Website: lowes
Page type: receipt
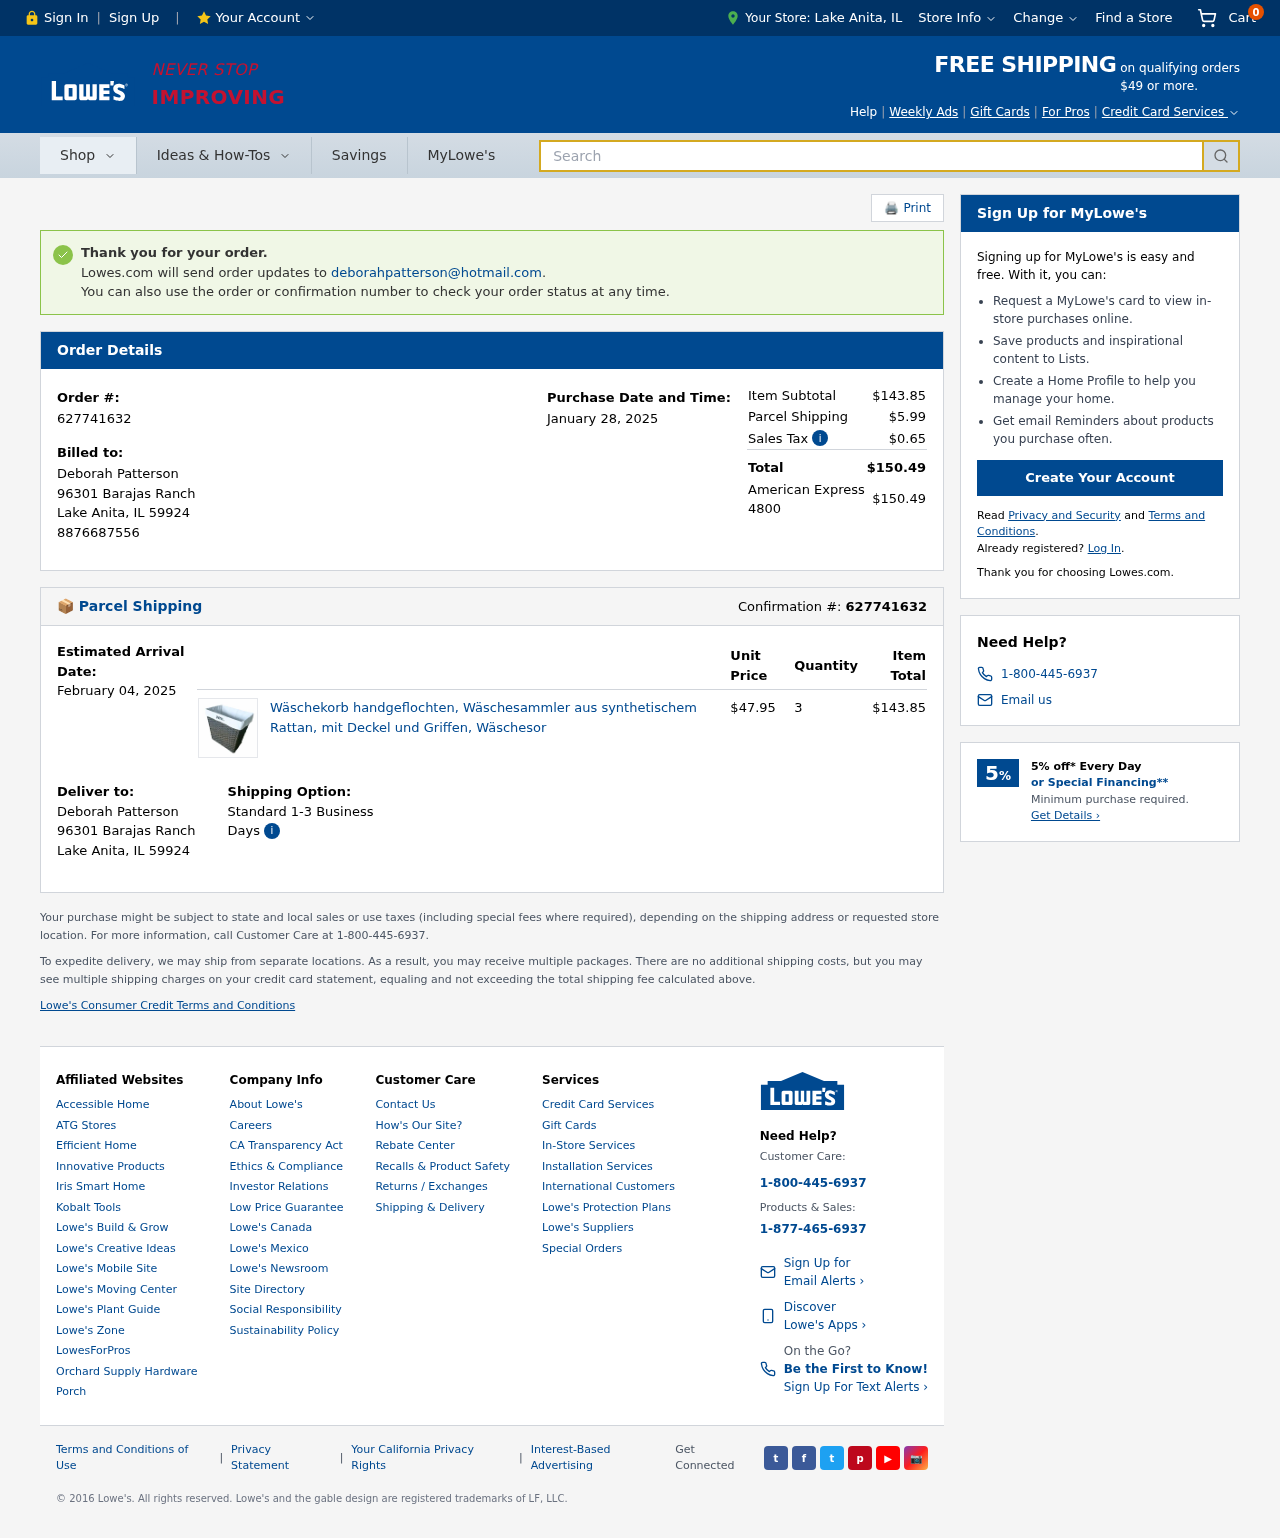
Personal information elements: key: PII_CARD_LAST4
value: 4800
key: PII_CARD_TYPE
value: American Express
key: PII_CITY
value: Lake Anita
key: PII_EMAIL
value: deborahpatterson@hotmail.com
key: PII_FULLNAME
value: Deborah Patterson
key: PII_PHONE
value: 8876687556
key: PII_POSTCODE
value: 59924
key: PII_STATE_ABBR
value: IL
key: PII_STREET
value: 96301 Barajas Ranch
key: PII_CITY_STATE
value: Lake Anita, IL
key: PII_FULLNAME2
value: Deborah Patterson
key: PII_STREET2
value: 96301 Barajas Ranch
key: PII_CITY2
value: Lake Anita
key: PII_STATE_ABBR2
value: IL
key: PII_POSTCODE2
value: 59924
Product elements: key: PRODUCT1_NAME
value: Wäschekorb handgeflochten, Wäschesammler aus synthetischem Rattan, mit Deckel und Griffen, Wäschesor
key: PRODUCT1_PRICE
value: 47.95
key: PRODUCT1_QUANTITY
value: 3
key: PRODUCT1_TOTAL
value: $143.85
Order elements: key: ORDER_NUM_ITEMS
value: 0
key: ORDER_ID
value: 627741632
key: ORDER_DATE
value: January 28, 2025
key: ORDER_SUBTOTAL
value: $143.85
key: ORDER_SHIPPING_COST
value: $5.99
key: ORDER_TAX
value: $0.65
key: ORDER_TOTAL
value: $150.49
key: ORDER_TOTAL2
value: $150.49
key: ORDER_DELIVERY_DATE
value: February 04, 2025
Search elements: key: HEADER_SEARCH
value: Search